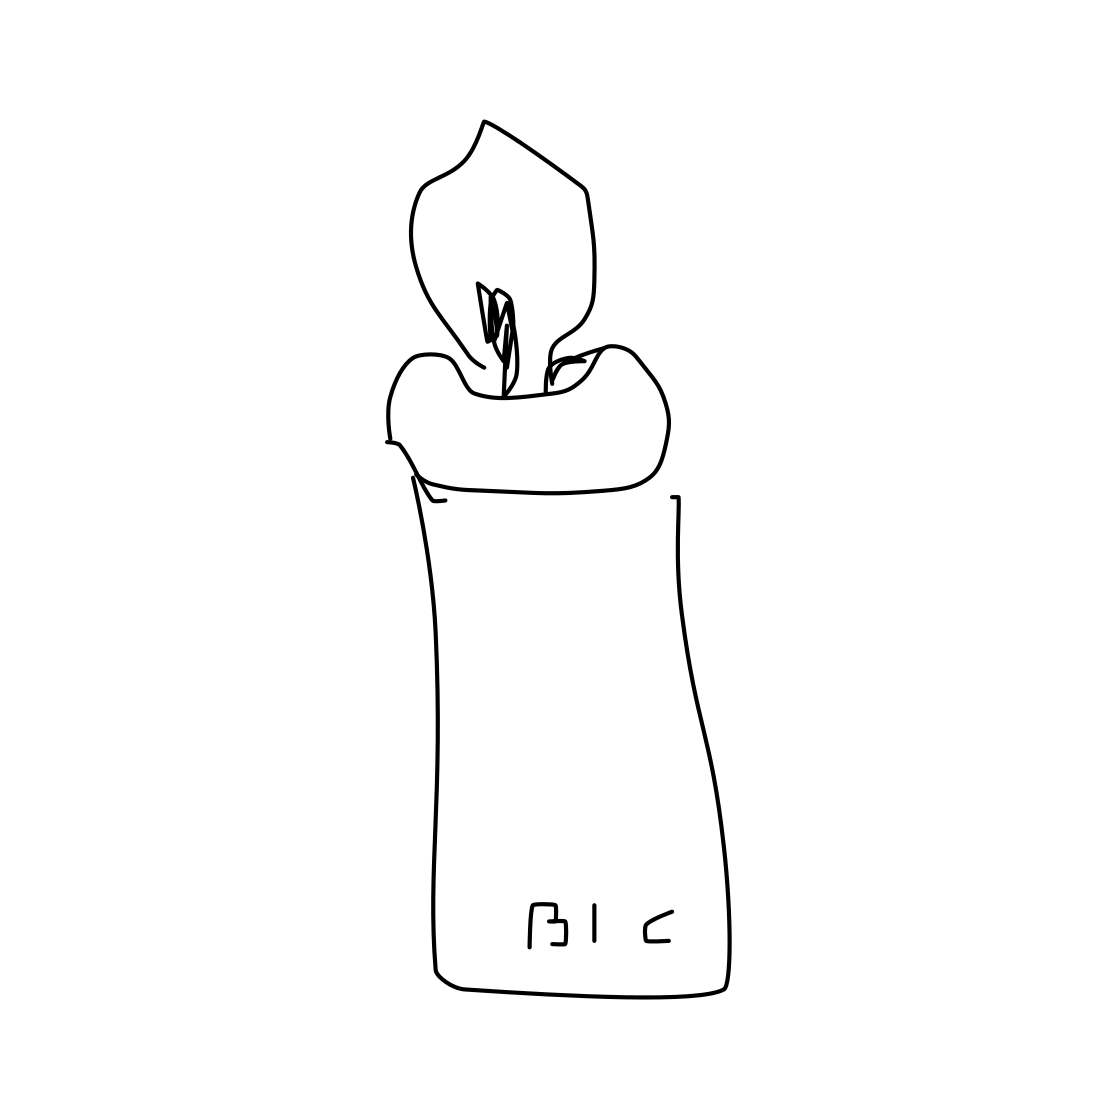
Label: lighter